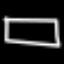
Label: square